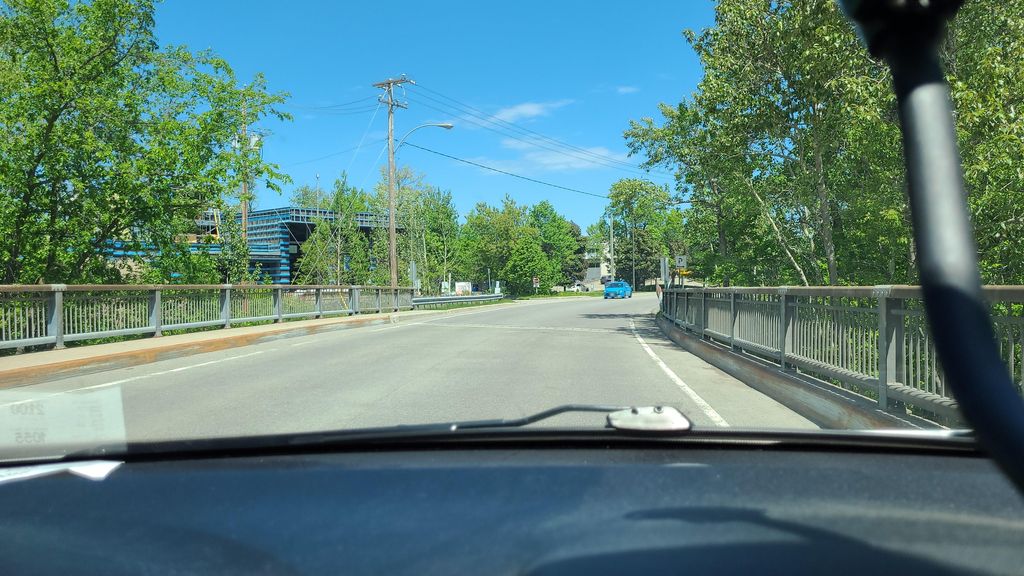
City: quebec_city